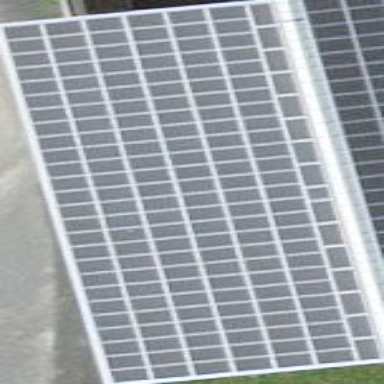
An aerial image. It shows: Solar-powered generator using photovoltaic technology. This small installation generates electricity through solar photovoltaic panels.